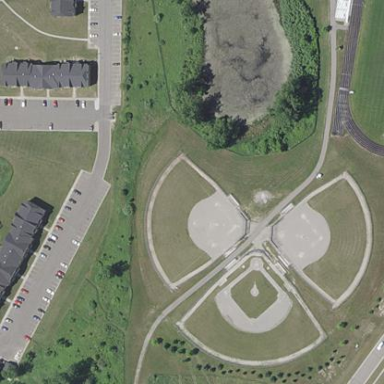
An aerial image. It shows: Baseball pitch for leisure land.